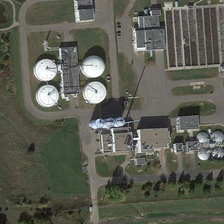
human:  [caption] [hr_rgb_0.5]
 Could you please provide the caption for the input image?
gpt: there are many green lawns near the factory .

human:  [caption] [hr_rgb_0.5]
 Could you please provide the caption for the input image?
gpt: there are four storage tanks in front of a gray building .

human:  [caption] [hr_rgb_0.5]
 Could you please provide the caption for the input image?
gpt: there are many green lawns near the factory .

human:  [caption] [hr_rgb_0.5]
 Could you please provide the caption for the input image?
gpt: there are four storage tanks in front of a gray building .

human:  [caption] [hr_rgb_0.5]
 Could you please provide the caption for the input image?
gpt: there are many green lawns near the factory .